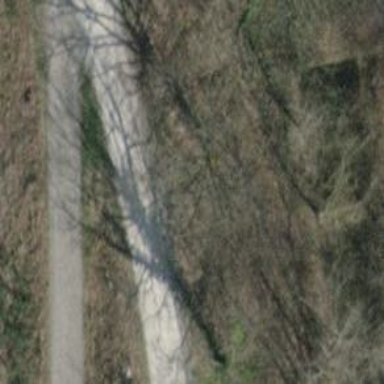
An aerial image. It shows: Compacted track road with grade2 tracktype. The road has embankment.